Chest X-ray. View position: AP
Patient age: 73
Patient sex: F
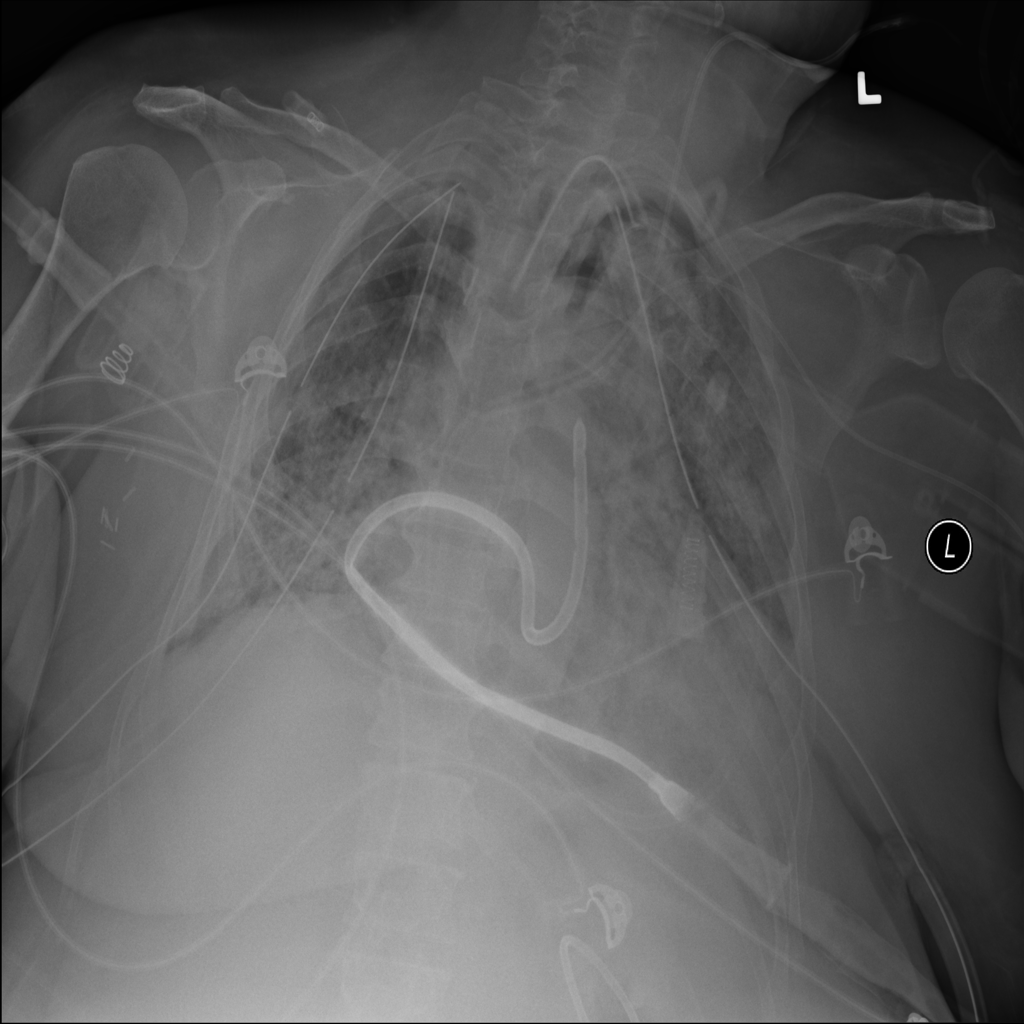
Finding: Pneumothorax